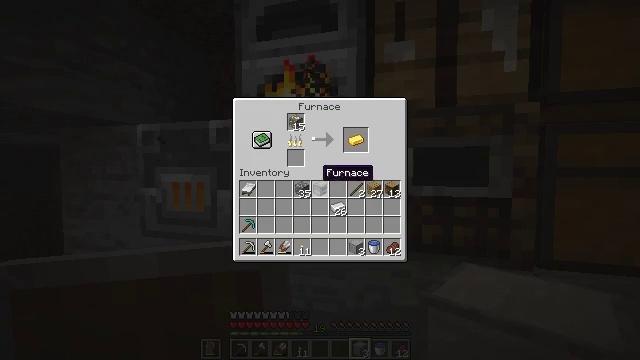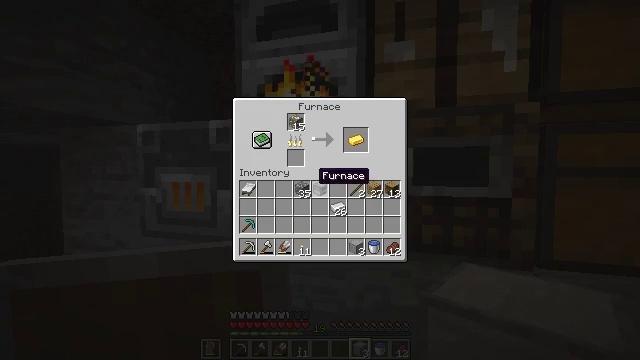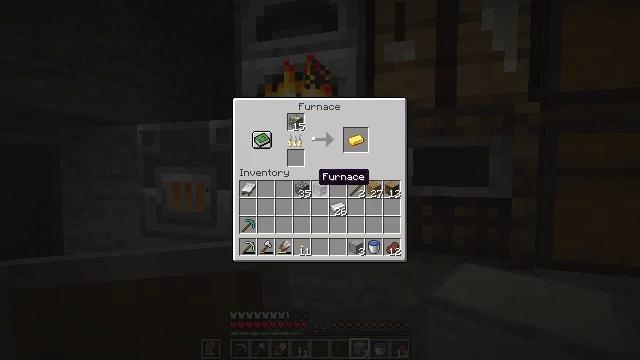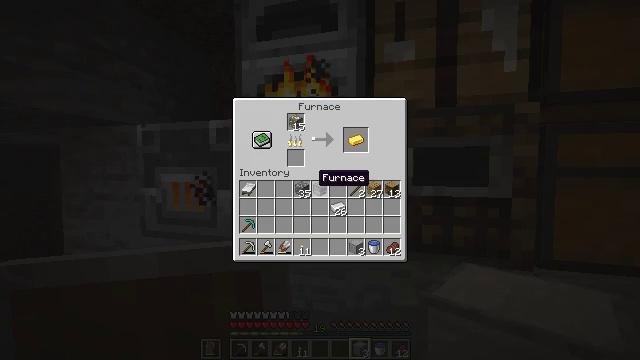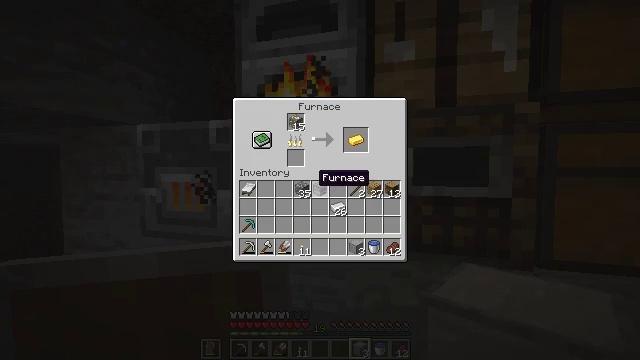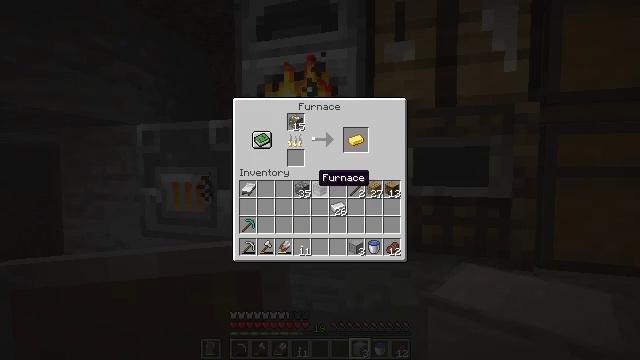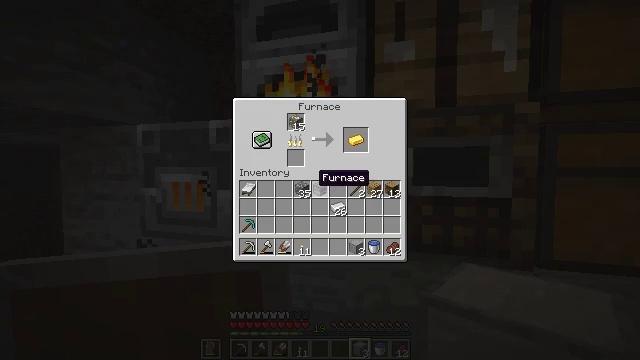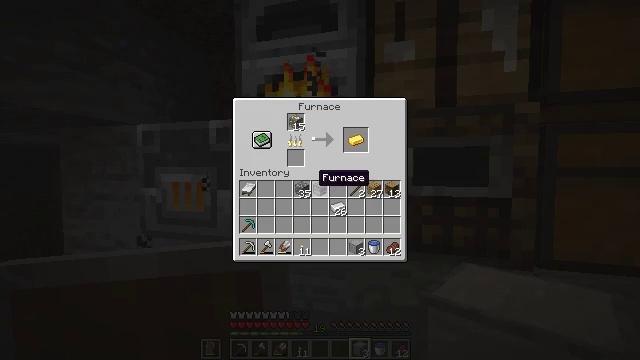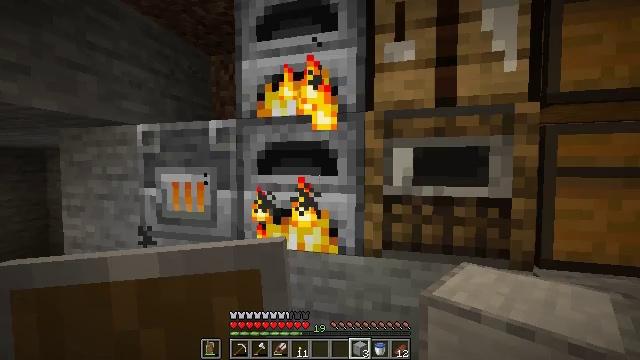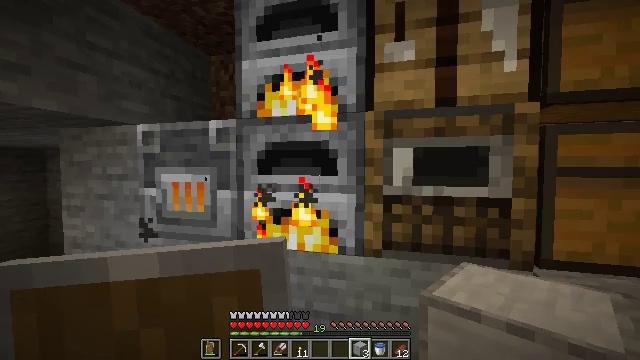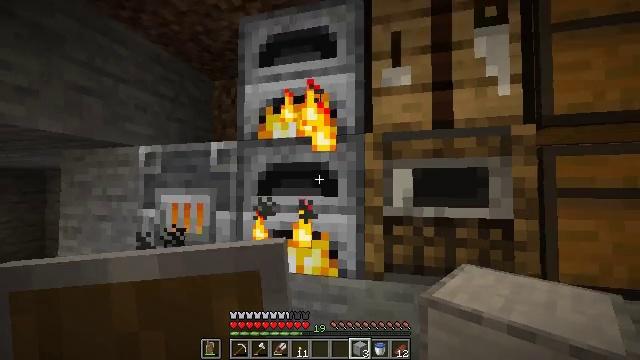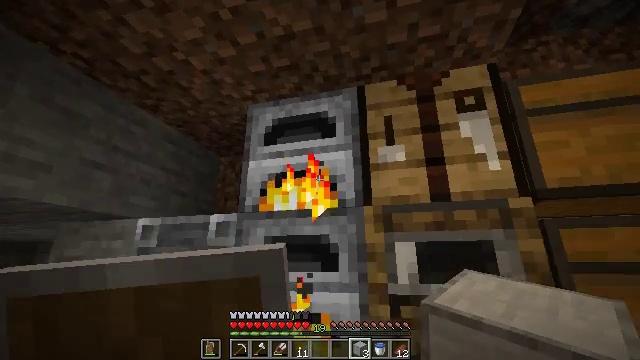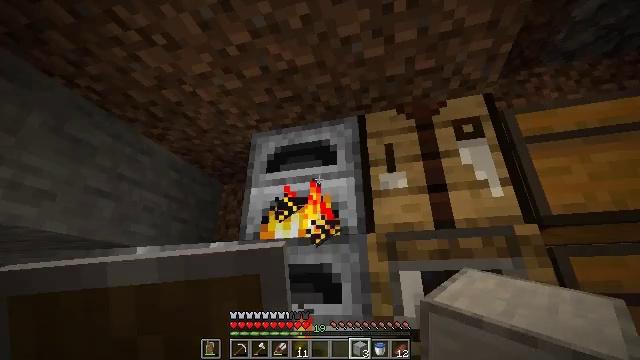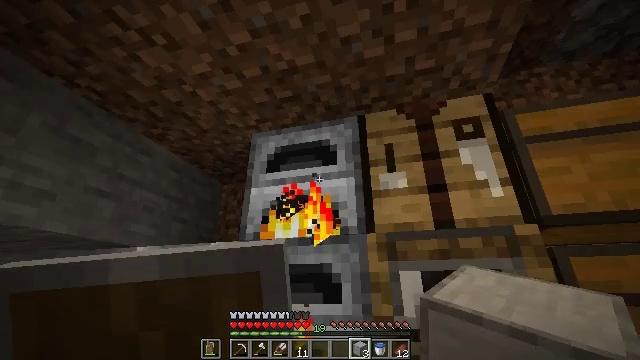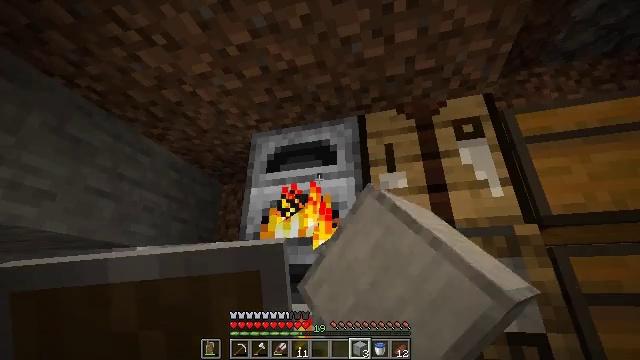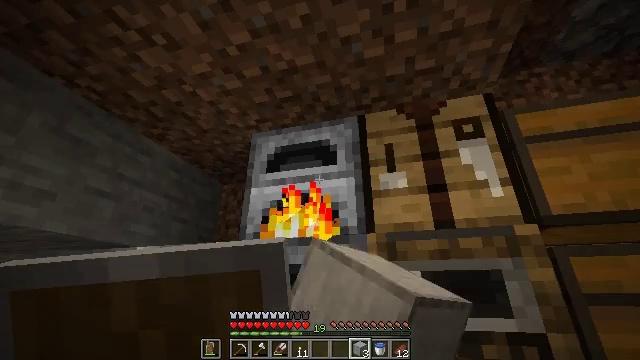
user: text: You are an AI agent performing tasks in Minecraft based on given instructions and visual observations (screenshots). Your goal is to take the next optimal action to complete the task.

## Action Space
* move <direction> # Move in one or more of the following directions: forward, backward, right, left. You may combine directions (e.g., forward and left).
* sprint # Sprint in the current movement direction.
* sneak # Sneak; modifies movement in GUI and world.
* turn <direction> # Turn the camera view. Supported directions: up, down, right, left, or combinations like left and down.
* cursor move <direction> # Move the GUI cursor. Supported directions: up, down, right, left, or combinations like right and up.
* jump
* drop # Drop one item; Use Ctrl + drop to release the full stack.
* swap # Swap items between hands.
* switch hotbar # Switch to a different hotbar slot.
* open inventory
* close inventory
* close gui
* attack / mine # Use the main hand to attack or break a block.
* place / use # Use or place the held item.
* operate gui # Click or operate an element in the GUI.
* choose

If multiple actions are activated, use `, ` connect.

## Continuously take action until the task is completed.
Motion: motion action
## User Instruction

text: Using the crafting table, make a blast furnace.
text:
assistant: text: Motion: no_op
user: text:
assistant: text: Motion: no_op
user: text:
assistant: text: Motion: no_op
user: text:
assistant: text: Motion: no_op
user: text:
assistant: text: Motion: no_op
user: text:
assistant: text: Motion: no_op
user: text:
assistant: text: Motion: no_op
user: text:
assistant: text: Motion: no_op
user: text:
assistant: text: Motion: close gui
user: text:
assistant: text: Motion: turn up
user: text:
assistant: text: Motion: turn up
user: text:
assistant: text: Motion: turn up
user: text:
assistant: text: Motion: use / place
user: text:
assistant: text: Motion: use / place
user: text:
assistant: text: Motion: use / place
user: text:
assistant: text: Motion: no_op
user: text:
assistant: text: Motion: no_op
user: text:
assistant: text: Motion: open gui
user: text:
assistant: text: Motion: no_op
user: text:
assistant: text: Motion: cursor move left and up
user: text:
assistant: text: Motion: cursor move left and up
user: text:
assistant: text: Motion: no_op
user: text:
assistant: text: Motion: no_op
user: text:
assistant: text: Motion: no_op
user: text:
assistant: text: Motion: no_op
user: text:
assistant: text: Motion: no_op
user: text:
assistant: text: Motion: cursor move right
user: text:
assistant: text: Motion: no_op
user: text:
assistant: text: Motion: no_op
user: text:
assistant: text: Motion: no_op